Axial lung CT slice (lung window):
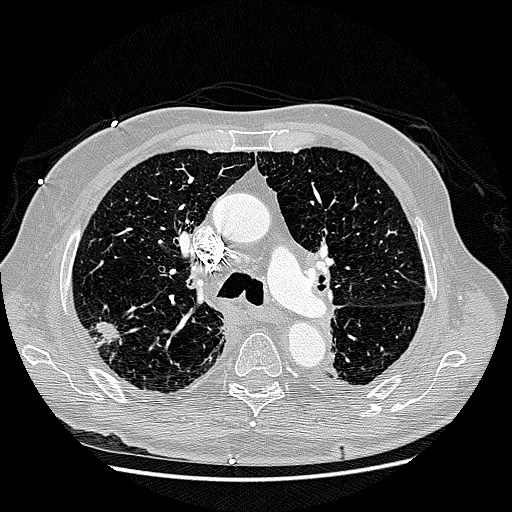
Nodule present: yes
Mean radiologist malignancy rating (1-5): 4.667